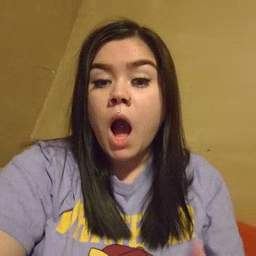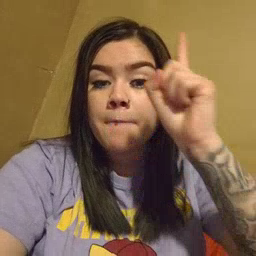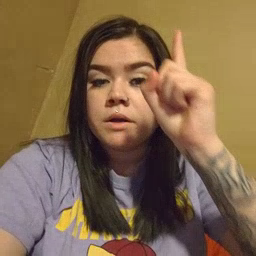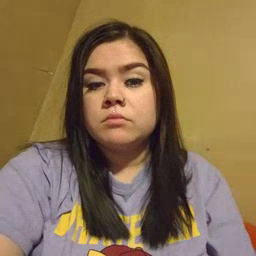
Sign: up